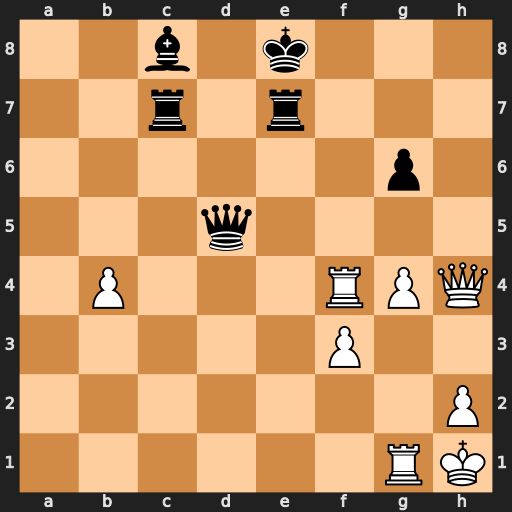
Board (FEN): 2b1k3/2r1r3/6p1/3q4/1P3RPQ/5P2/7P/6RK
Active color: w
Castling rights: -
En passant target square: -
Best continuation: Qh8+ Kd7 Rd4 Qxd4 Qxd4+